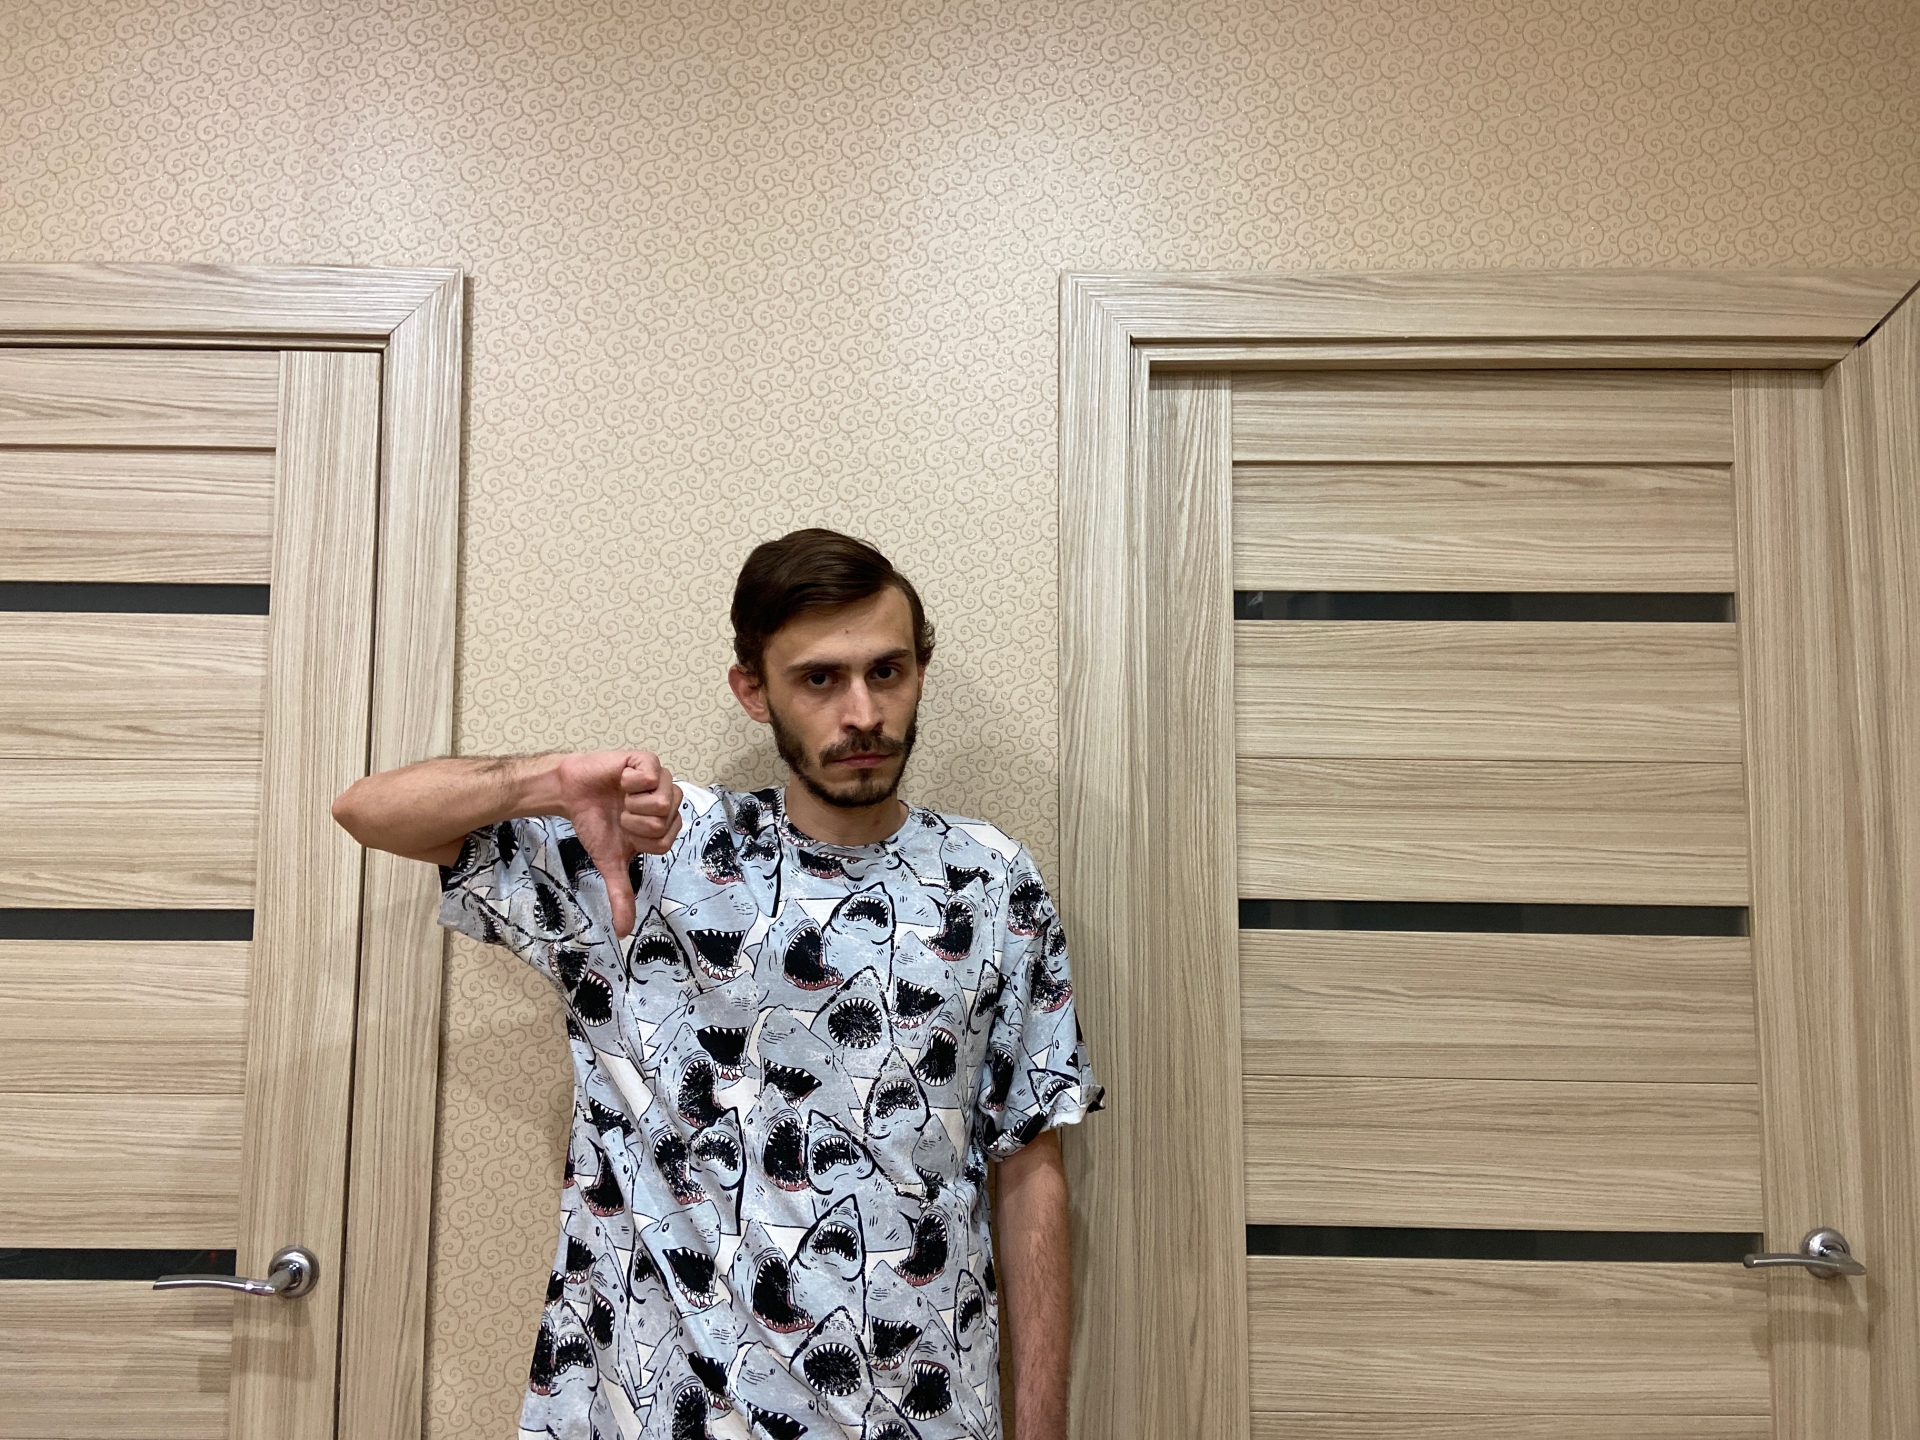
Label: clear